RGB frame:
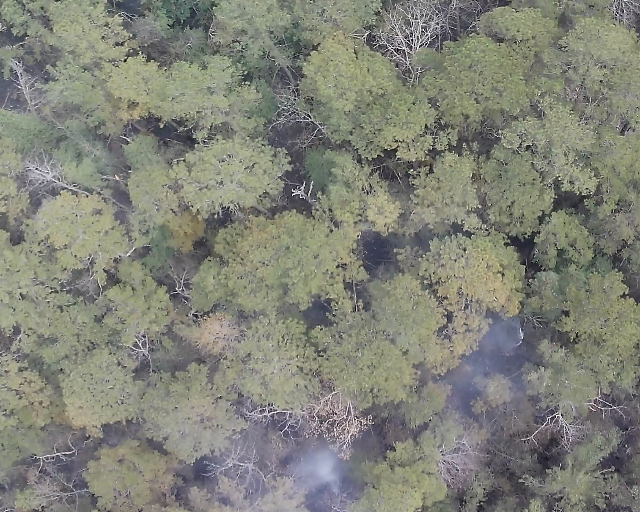
Thermal frame:
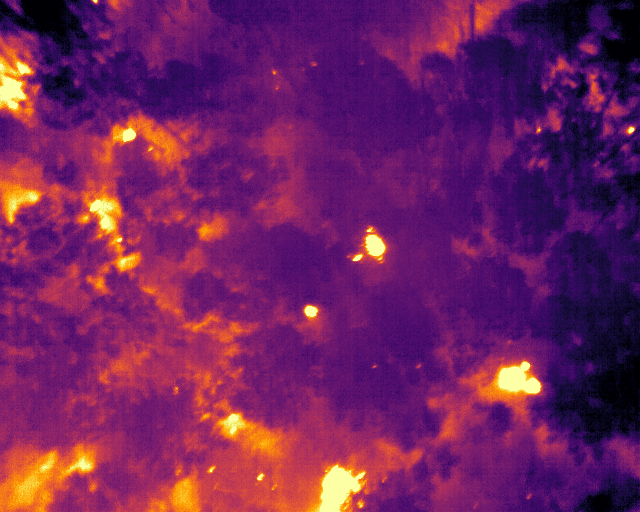
Captured: 2026-02-26 03:07:17
Pixels at or above 80 °C: 128 (fraction of frame: 0.0003906)